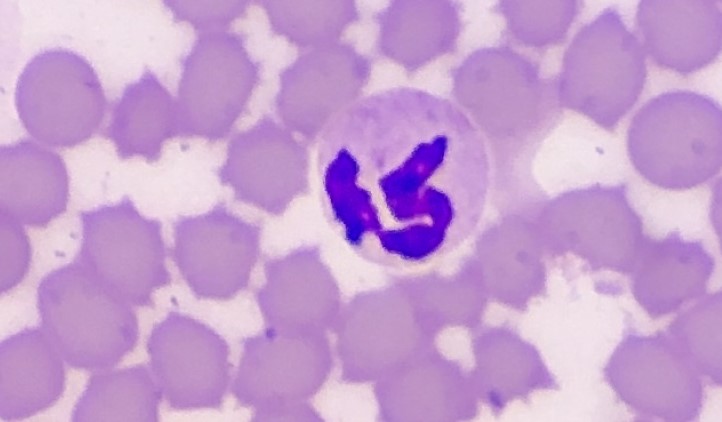
White blood cell type: Neutrophil